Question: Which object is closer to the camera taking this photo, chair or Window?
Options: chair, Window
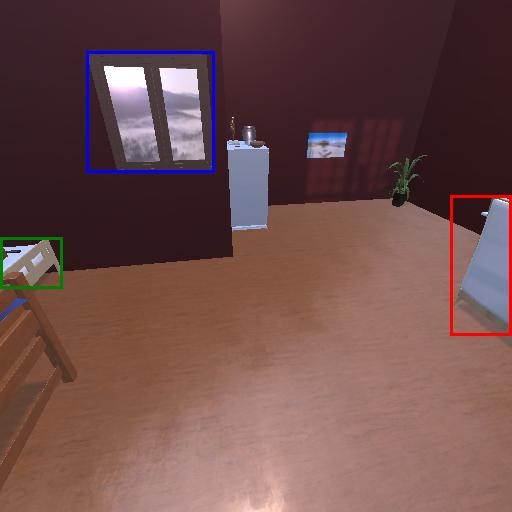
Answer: chair